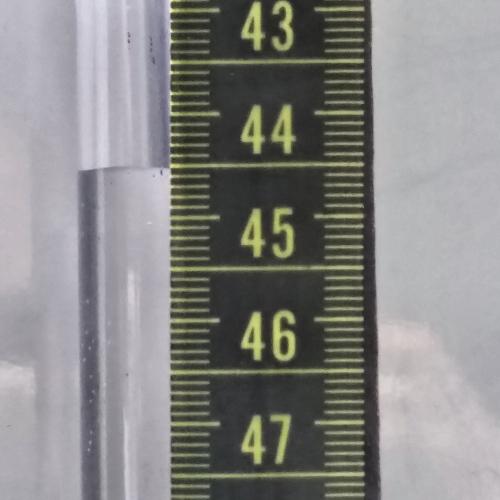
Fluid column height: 44.5 cm